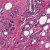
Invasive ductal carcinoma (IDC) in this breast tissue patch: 0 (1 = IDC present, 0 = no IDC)